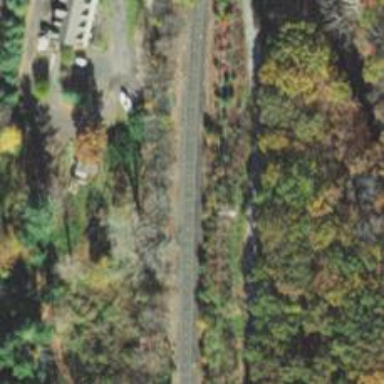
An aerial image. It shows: Railway track.